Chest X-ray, PA view. Patient: 55 years old, sex F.
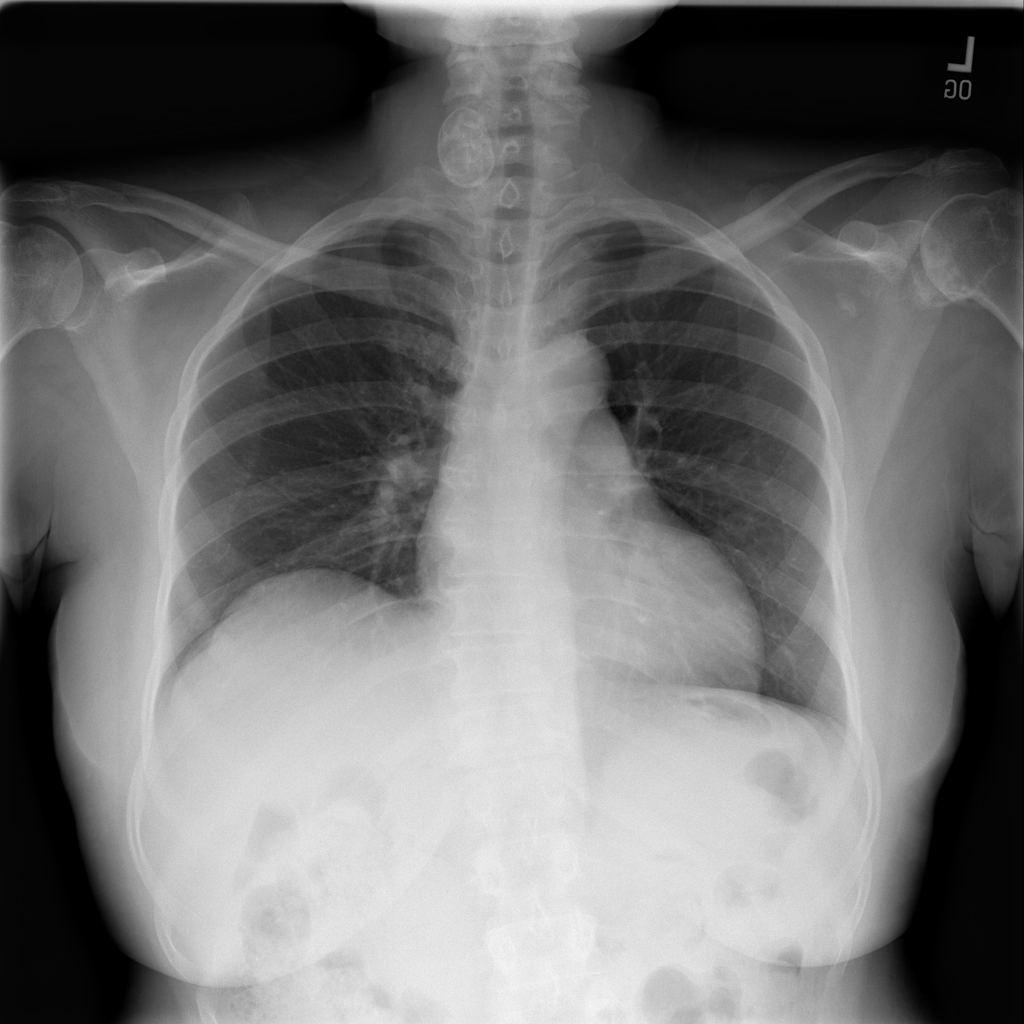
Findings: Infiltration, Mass